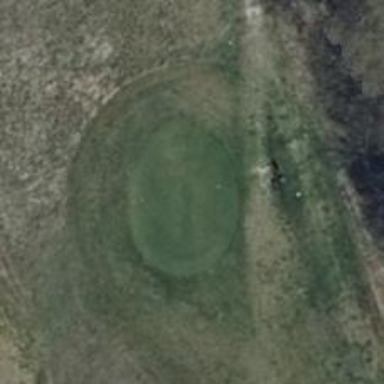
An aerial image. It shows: Golf tee.